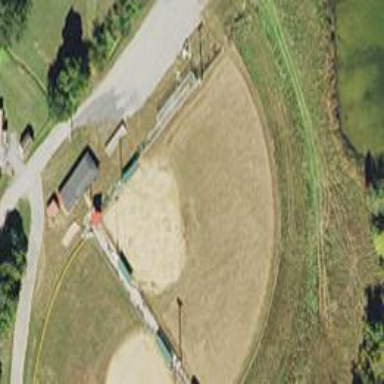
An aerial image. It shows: Baseball pitch for leisure and sports activities.